Question: I just want to ask if you can select a certain table in the database? There is this code in my
'''
public function select_tables(){
$tables = $this->db->list_tables();
return $tables;
}
'''
and in my
'''
public function maintenance(){
$this->data['title'] = "Inventory Maintenance";
$this->load->vars($this->data);
$this->load->view('homeview');
$selecttable['tablename'] = $this->inventory_model->select_tables();
$this->load->view('maintenance_view', $selecttable);
$this->load->view('footer_view');
}
'''
Here is the printscreen in my

There is the list of my tables in the database, what I want is I can only show limited tables, for example I just want to show "tbladditional, tblemployees, tblinventorytype". Is there a syntax where I can select a certain table? An equivalent to this syntax
'''
"Select * from 'tablename' where 'tablename' = 'something'"
'''
It's so confusing so please I really need your help. Thank you so much!!
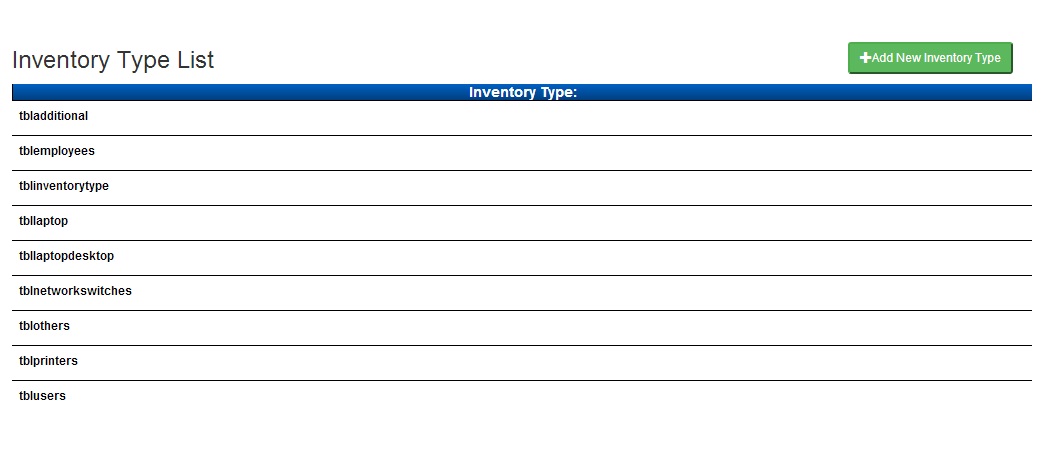
Answer: '''
public function select_tables(){
$tables = $this->db->list_tables();
$req_tables = array("tble1", "table2"); //pass your table names as Array
$tables = array_intersect($tables, $req_tables);
return $tables;
}
'''
This is the programmatic way I can come with. As CI doesn't have any method to retrieve specific table names.